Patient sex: M
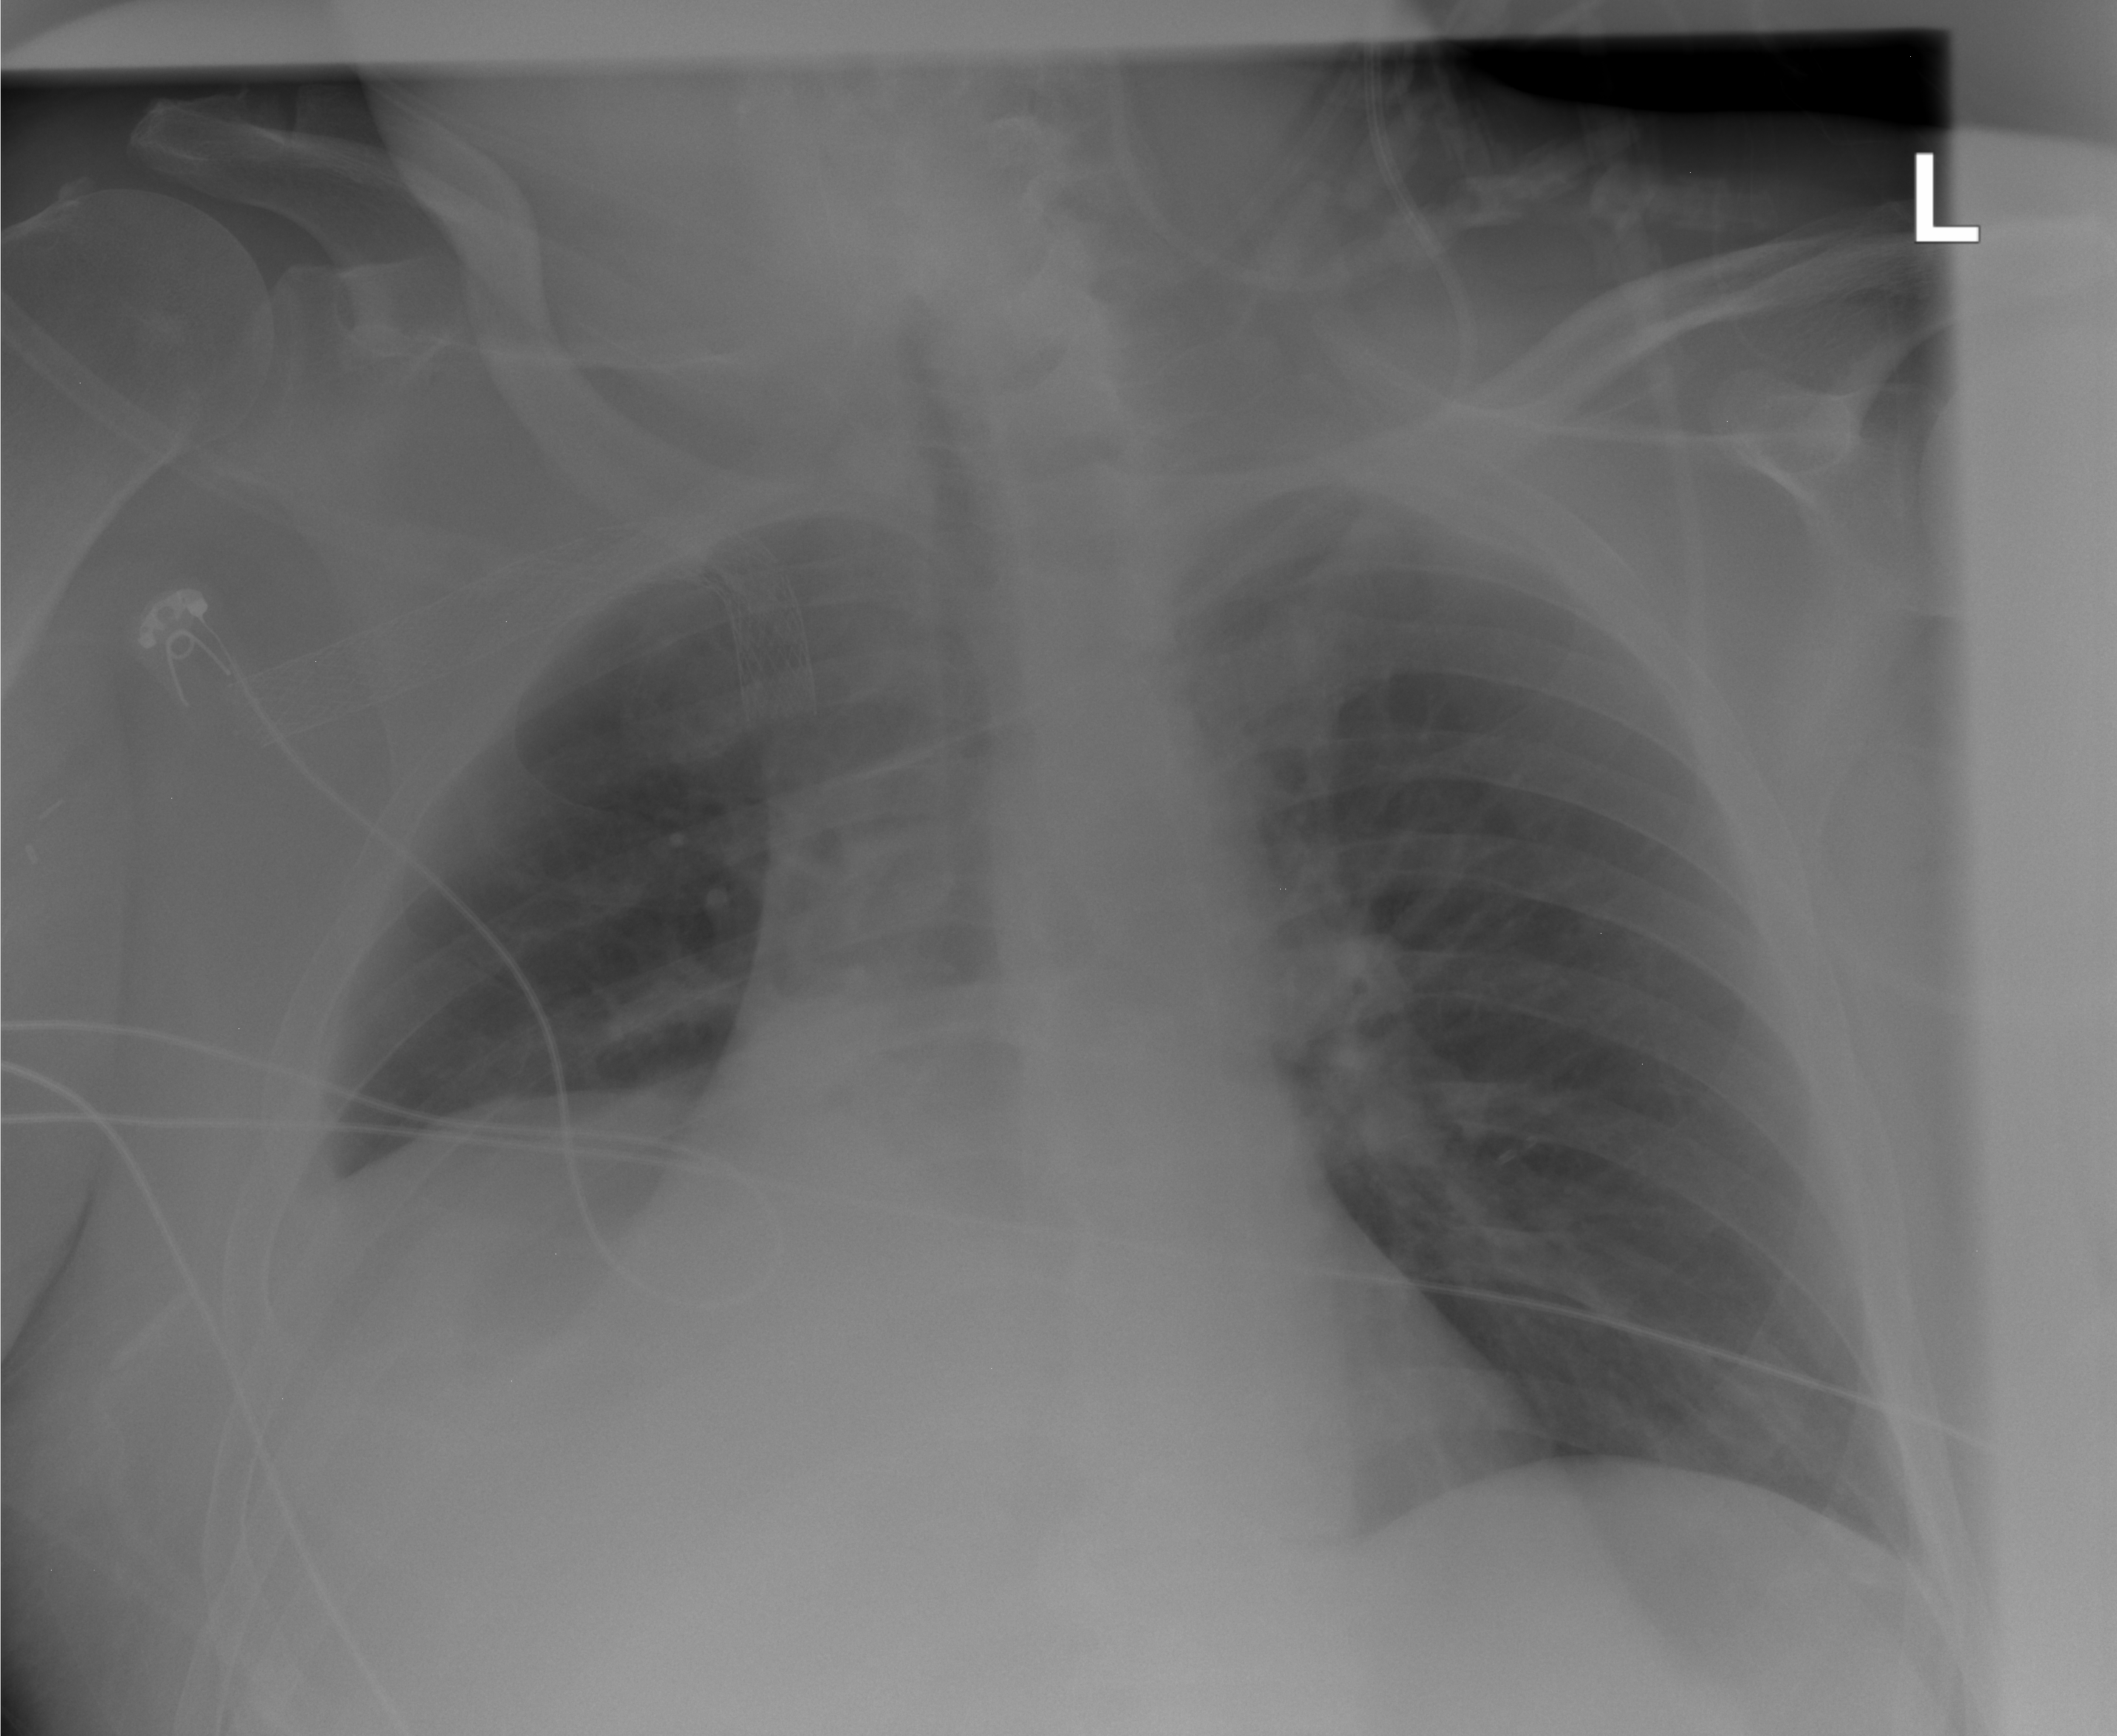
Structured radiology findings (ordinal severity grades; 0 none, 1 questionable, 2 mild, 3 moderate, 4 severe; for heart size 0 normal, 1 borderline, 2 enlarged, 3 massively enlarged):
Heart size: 0
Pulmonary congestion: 0
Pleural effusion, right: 0
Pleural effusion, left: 0
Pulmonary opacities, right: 0
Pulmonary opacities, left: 0
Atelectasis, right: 1
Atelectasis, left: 0